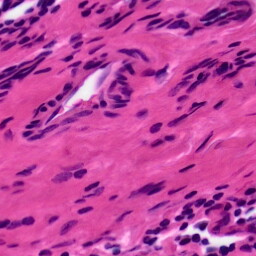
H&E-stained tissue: Ovarian